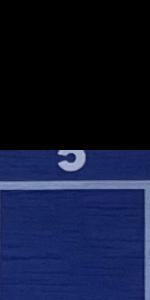
Label: Empty